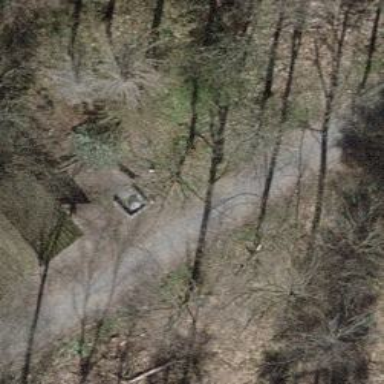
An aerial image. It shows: Barbecue grill is available at this location.